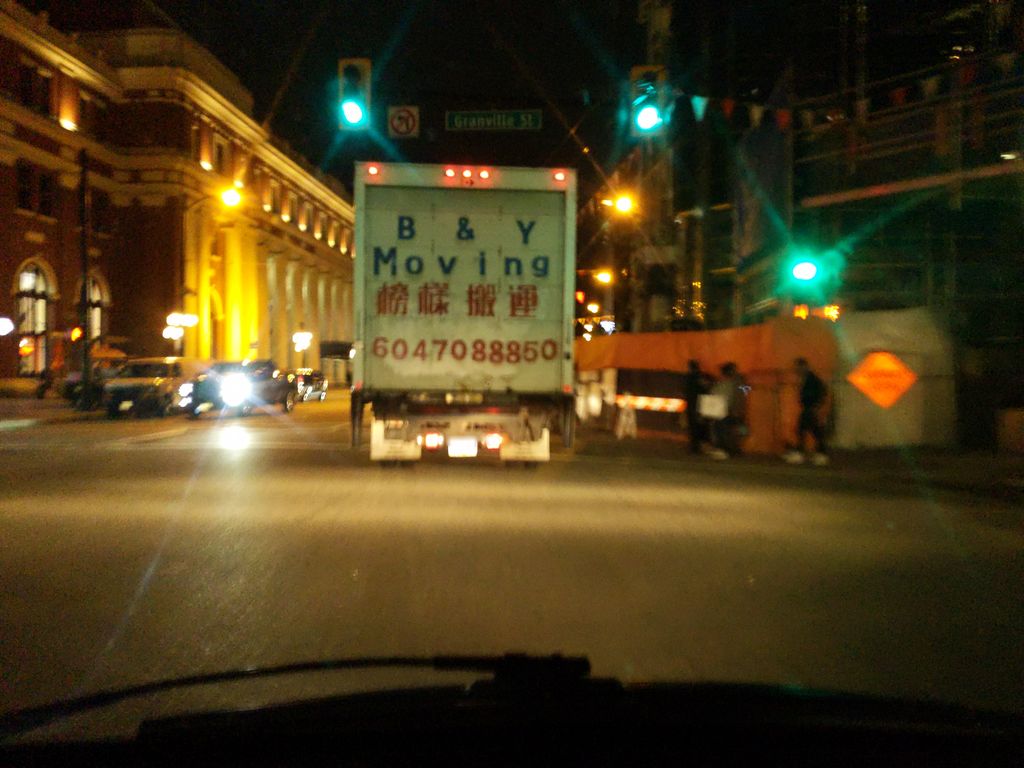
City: vancouver